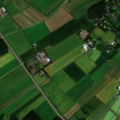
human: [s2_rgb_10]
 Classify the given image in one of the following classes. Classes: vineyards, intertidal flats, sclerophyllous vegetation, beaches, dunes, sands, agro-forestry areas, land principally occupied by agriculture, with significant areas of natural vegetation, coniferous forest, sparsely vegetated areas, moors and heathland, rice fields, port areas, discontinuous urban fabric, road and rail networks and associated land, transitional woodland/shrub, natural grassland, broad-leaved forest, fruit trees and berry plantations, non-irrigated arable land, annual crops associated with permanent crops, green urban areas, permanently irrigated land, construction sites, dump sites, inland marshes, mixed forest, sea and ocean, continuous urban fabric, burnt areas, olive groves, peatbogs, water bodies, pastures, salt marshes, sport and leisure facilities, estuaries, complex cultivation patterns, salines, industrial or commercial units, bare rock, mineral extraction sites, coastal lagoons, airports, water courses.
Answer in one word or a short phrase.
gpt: discontinuous urban fabric, non-irrigated arable land, land principally occupied by agriculture, with significant areas of natural vegetation, coniferous forest, mixed forest